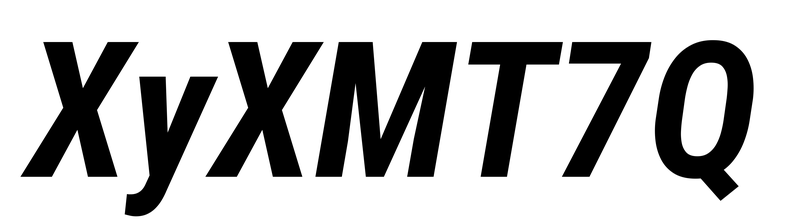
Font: Roboto-Italic_Condensed_Bold_Italic